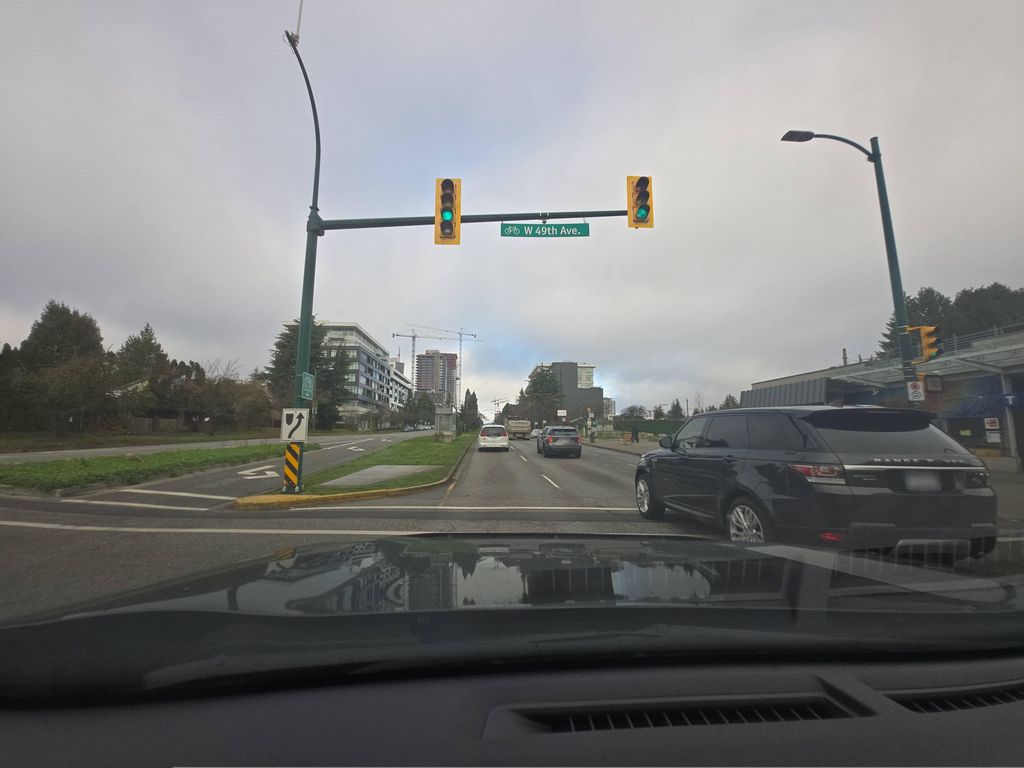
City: vancouver